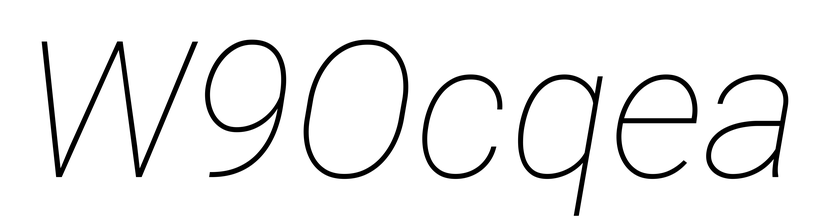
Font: Roboto-Italic_Thin_Italic